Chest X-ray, AP view. Patient: 56 years old, sex F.
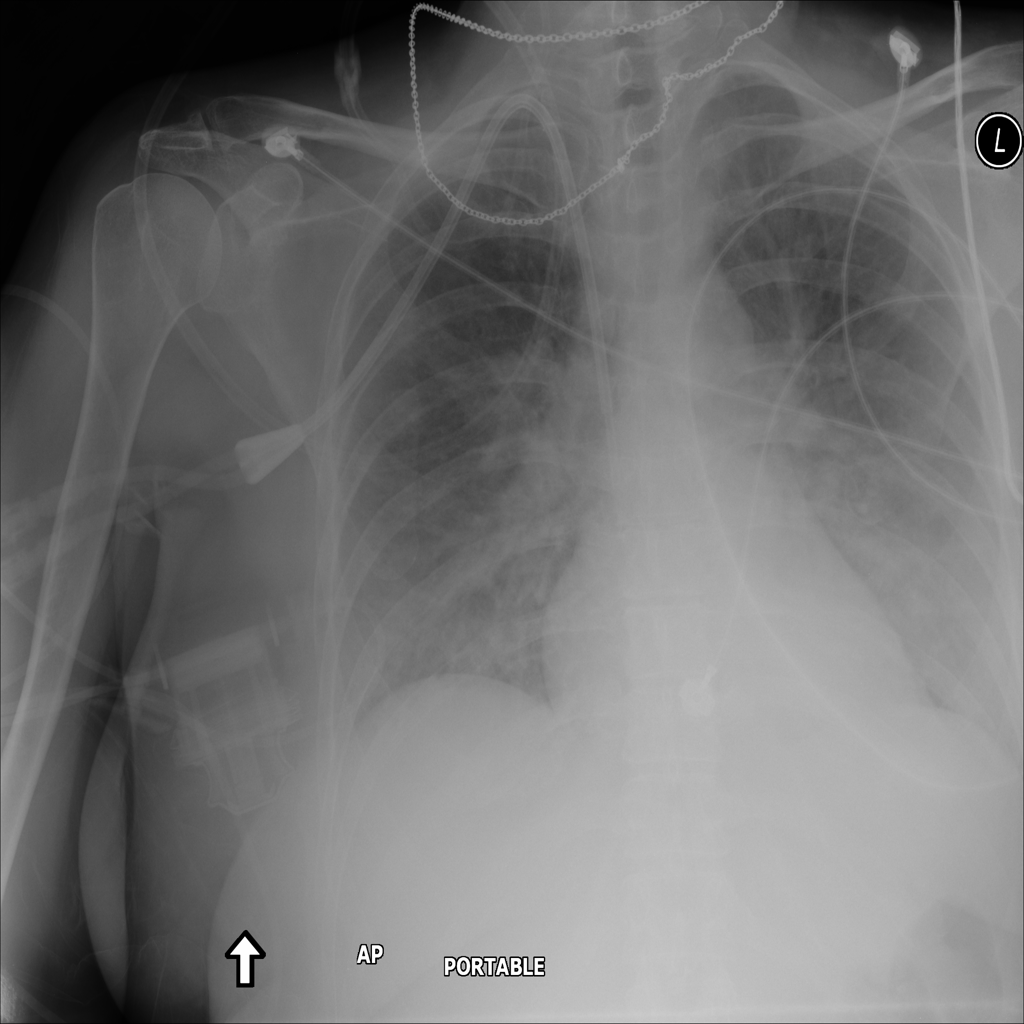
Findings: Effusion